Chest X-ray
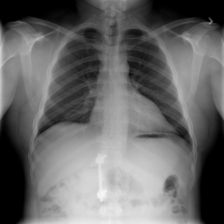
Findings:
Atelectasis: negative
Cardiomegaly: negative
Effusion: negative
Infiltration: positive
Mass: negative
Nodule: negative
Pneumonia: negative
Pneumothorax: negative
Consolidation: negative
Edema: negative
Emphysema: negative
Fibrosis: negative
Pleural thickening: negative
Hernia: negative